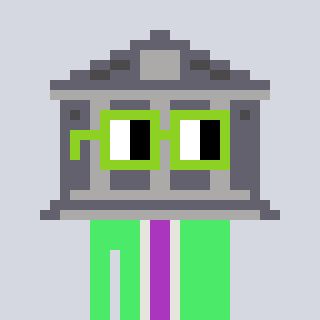
a pixel art character with square light green glasses, a bank-shaped head and a teal-colored body on a cool background